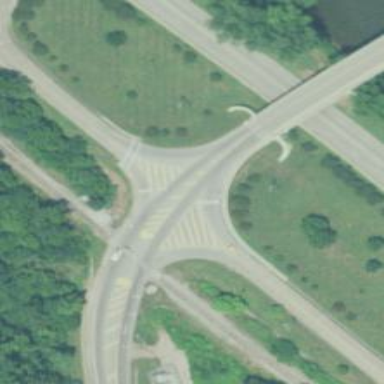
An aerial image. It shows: Motorway junction.